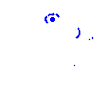
Particle: pion